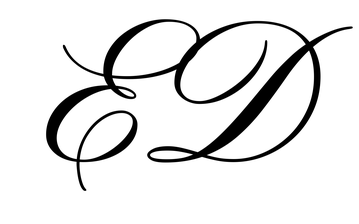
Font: PinyonScript-Regular